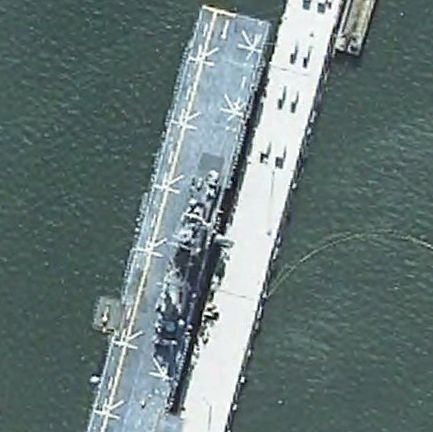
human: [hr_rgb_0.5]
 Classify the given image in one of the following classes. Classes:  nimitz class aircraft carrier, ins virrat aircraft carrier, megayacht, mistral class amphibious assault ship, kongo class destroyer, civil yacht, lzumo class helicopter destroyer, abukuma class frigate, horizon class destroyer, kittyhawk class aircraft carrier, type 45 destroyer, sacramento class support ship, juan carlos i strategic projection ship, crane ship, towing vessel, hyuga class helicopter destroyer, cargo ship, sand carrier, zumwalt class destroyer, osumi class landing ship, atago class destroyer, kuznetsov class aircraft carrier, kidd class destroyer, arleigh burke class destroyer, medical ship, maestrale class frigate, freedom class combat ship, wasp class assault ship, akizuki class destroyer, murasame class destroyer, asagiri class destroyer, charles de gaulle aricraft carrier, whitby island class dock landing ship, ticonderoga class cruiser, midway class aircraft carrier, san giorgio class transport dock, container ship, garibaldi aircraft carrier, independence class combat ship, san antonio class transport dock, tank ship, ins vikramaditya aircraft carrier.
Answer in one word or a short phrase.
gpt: Wasp class assault ship